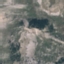
Label: HerbaceousVegetation